Question:
I need to get the data from the web service to the TCP server ... what is the concept for that ?
im using C#.net
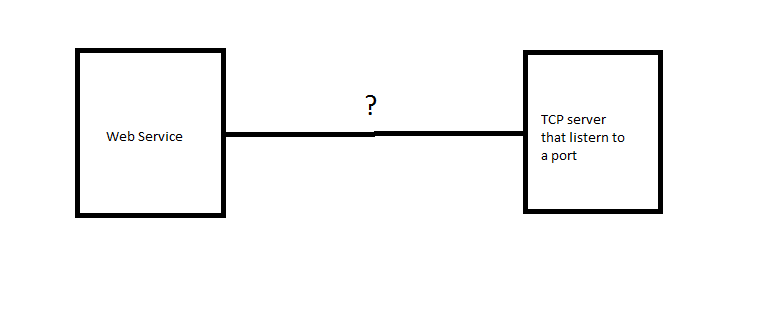
Answer: Based on your comments, let's assume they POST the file to your server. As part of your POST response code, make a subroutine call to xfer the file via FTP. I would avoid creating another TCP file transfer service when there are some well-implemented options (like FTP or SFTP) available.